Question: With the reference to the structure of session module in ASP.NET below:

As I understand, when the application uses distributed session provider (.e.g. Redis in Azure), the SessionStateModule will deserializes the user's session data into Session dictionary at the beginning of a request.
What I'm wondering is whether the module will deserialize everything in user's session, or just session entry that accessed during that request? Let's say user's session has 3 entries A, B, C and only entry B is read in current request, will the module retrieve all 3 entries from distributed session, deserialize them into Session dictionary?
If it deserializes everything, the more data in user's session, the slower each request will become? since the more data will need to be retrieved/deserialized
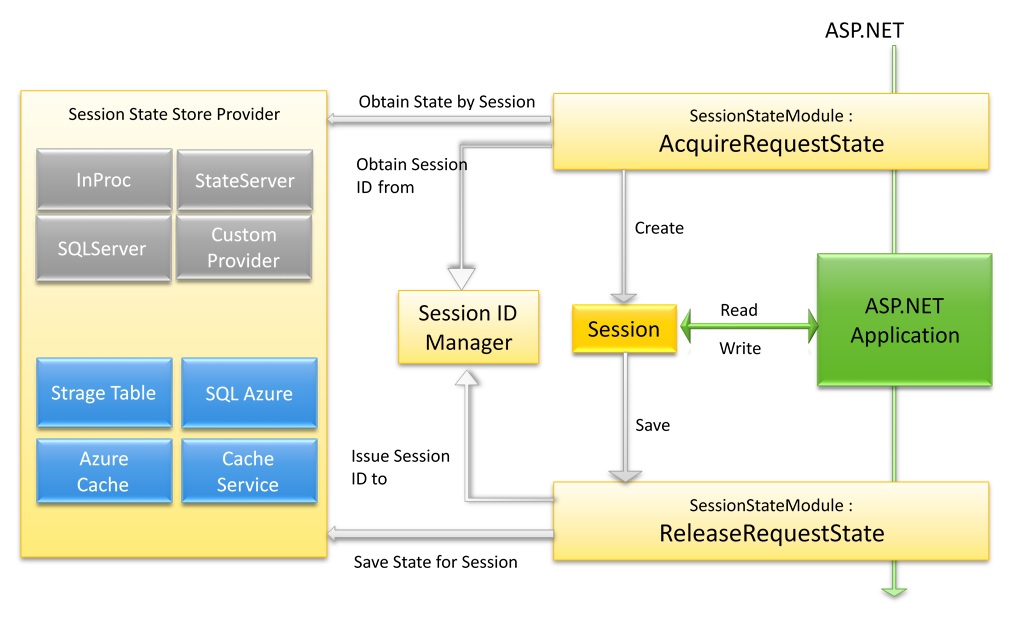
Answer: Yes, session state assumes that provider deserializes/serializes whole state and hence more data is stored more time it takes to start/end request.
As an option if you need to store a lot of data - store infrequently needed pieces outside of session state and keep information on location of the data in the session state. Note that you'd need to figure security and expiration implications of such split state storage.
Alternatively if you are implementing your own provider you can implement your own <URL> with 'Item' method that will dynamically query items as needed. Unfortunately there is no 'async' version of the class and hence remote calls to get data will lead to unexpected delays in request processing code along with blocking threads from processing request.
More details can be found starting from <URL>